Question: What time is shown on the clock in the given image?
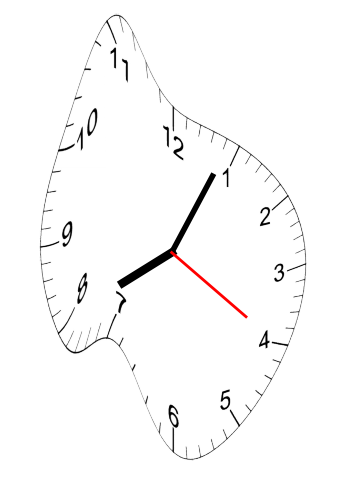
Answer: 08:04:20